Aerial crown-view tile of a tropical tree (Barro Colorado Island, Panama), acquired 20240716:
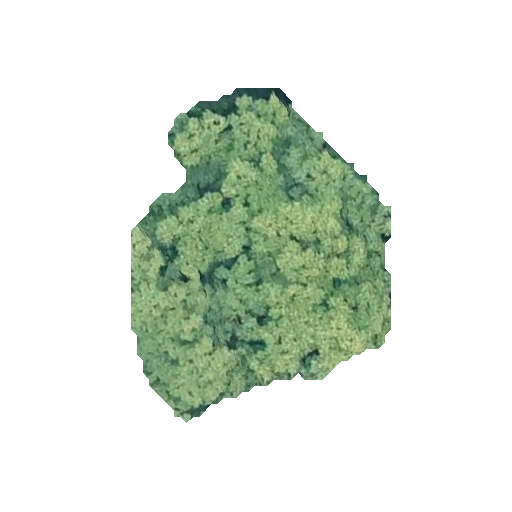
Species: Tachigali panamensis
GBIF accepted scientific name: Tachigali panamensis
Crown area: 96.918 m²